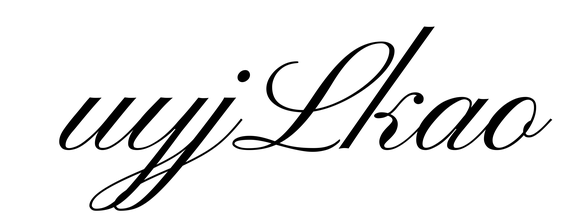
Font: PinyonScript-Regular